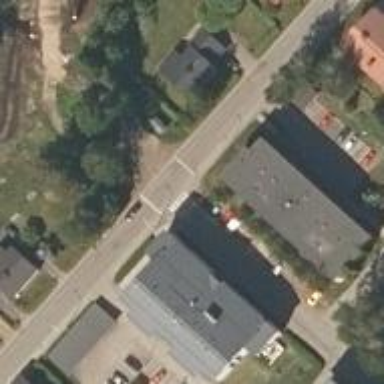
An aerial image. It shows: Footway with asphalt surface and zebra crossing.